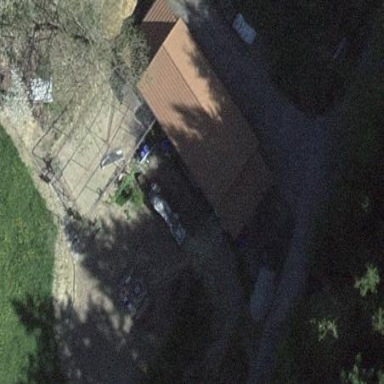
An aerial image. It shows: Barn.